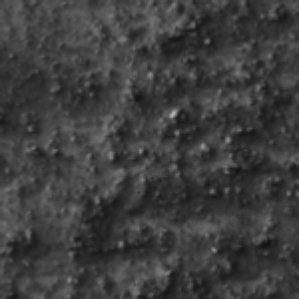
Label: frost